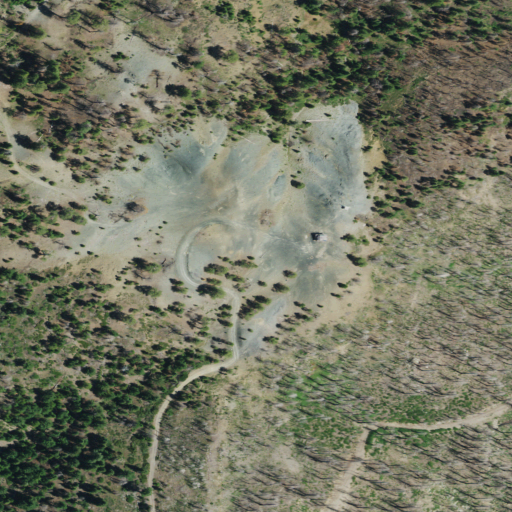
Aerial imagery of mountain in California named Baldy Mountain containing shrub, grassland, open development, barren land, medium intensity development, evergreen forest, low intensity development, and high intensity development